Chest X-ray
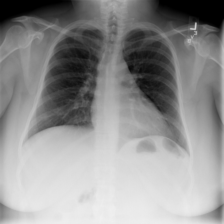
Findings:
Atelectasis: negative
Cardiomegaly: negative
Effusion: negative
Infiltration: positive
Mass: negative
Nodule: negative
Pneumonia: negative
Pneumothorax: negative
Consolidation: negative
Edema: negative
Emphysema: negative
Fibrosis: negative
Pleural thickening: negative
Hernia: negative